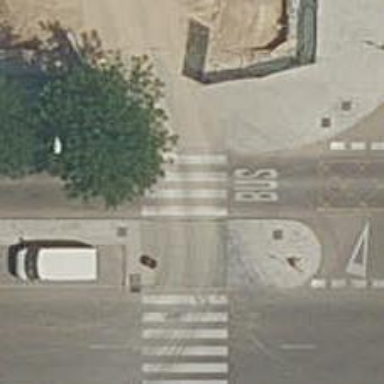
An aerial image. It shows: Uncontrolled road crossing.